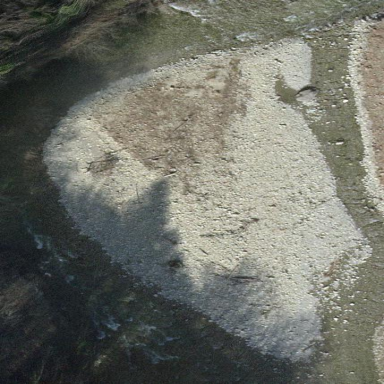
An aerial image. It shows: Landscape with shingle surface.